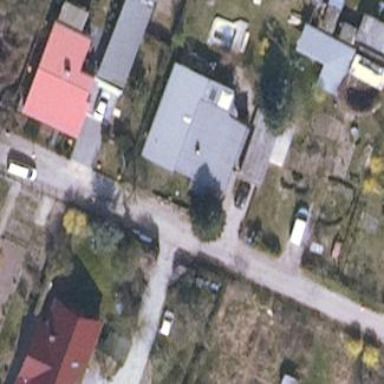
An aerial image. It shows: Simple and straightforward house.